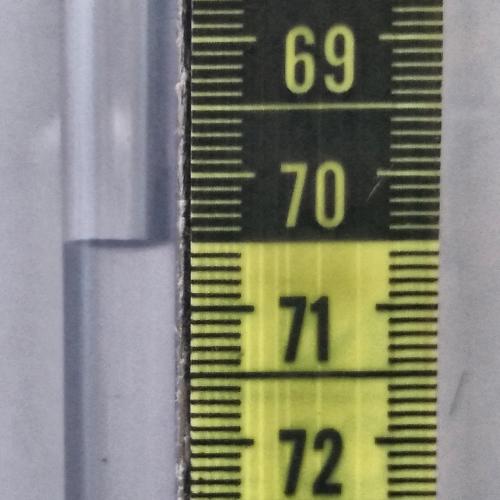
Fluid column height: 70.5 cm